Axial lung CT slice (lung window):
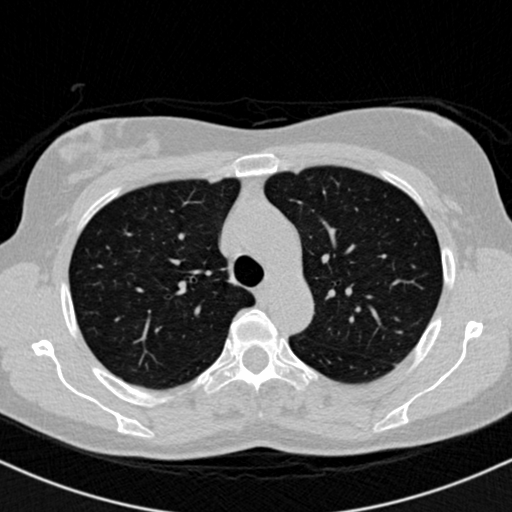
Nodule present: no